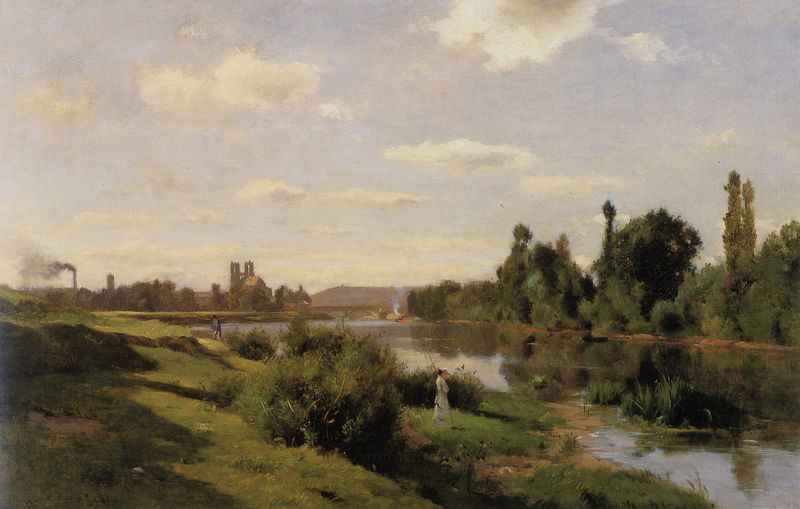
Titel: Bords de Seine près de Mantes, Seine-Ufer bei Mantes
Künstler: Charles François Daubigny
Standort: New York (New York)
Institution: The Brooklyn Museum
Schlagwörter: baum, berg, blau, feuer, gemälde, himmel, mann, schatten, wasser, weiß, wolken, bäume, fluss, grün, impressionismus, landschaft, menschen, mädchen, ocker, sand, see, stadt, ufer, blumen, frankreich, frau, grau, hell, hintergrund, hut, kleid, licht, raum, schwarz, dach, dame, gebäude, gras, haus, rasen, rot, wiese, wolke, beige, malerei, weit, öl, bach, erde, gräser, horizont, häuser, hügel, natur, pappel, pappeln, schilf, spiegelung, strauch, brücke, busch, büsche, gebüsch, gewässer, kirche, qualm, rauch, sonne, sträucher, wiesen, pflanze, pflanzen, gotik, renaissance, schön, wald, kamin, schornstein, turm, farbig, schilfgras, sommer, ort, abhang, berge, gebirge, hang, sonnenlicht, dorf, farbe, landschaftsmalerei, spazieren, fabrik, schlot, industrie, seine, böschung, constable, querformat, staffage, spiegeln, kirchtürme, schlote, smog, waschen, türme, dom, flussbett, flusslandschaft, angel, sonnig, kathedrale, wanderer, kapelle, grüb, lichts, pinie, spaziergänger, rute, waser, angler, angeln, fischen, baäme, schilff, ocer, geün, anglerin, weißes kleid, himmel wolken, gegend, rasem, am flussufer, ophelia nach heym, schorbstein, schornstei, au, frau kleid, lammen, ufer bäume